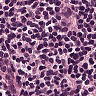
Metastatic tissue present: no